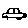
Label: car